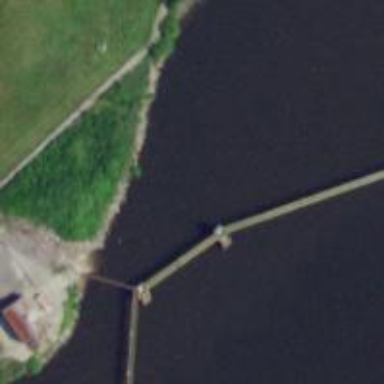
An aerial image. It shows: Footway road passing over pier bridge.